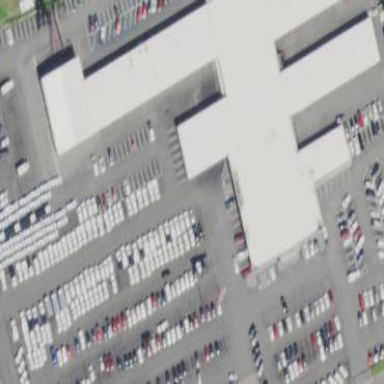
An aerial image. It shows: Car shop building.